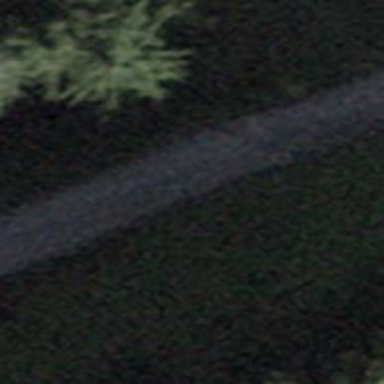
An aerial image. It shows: Gravel track with grade 2 quality.